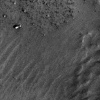
Atmospheric dust classification: not_dusty